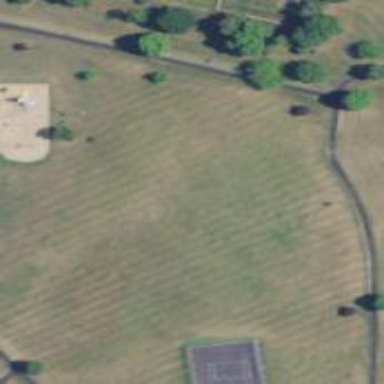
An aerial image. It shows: Park.